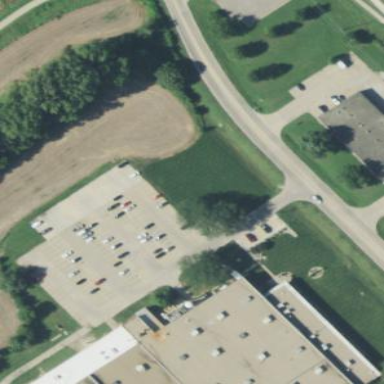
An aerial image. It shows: Parking area.